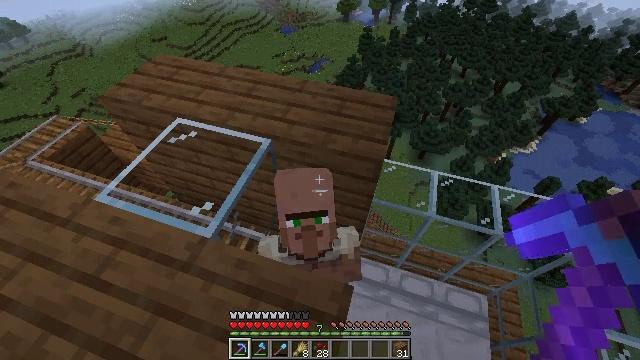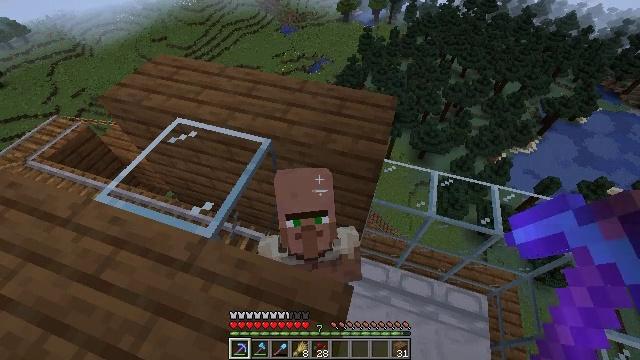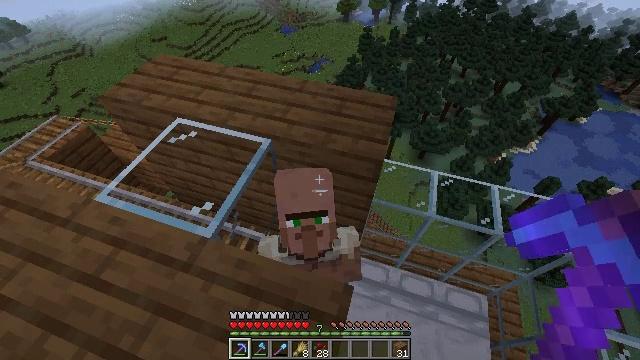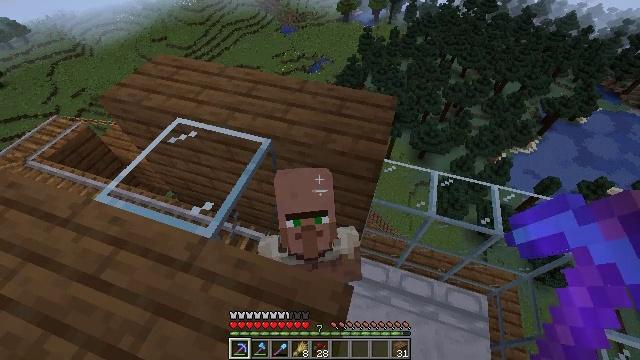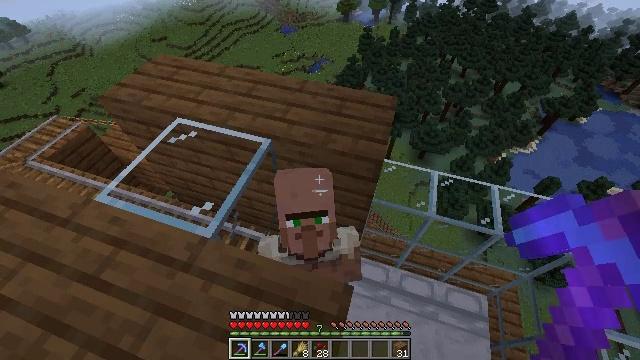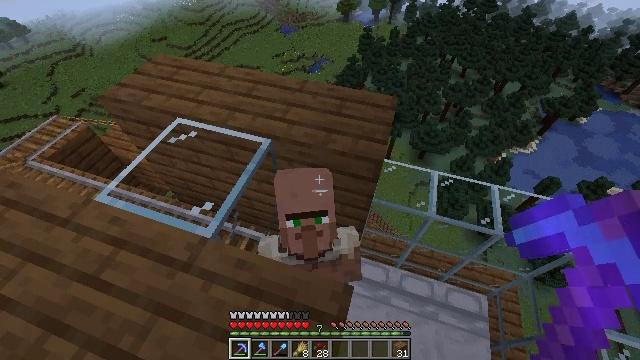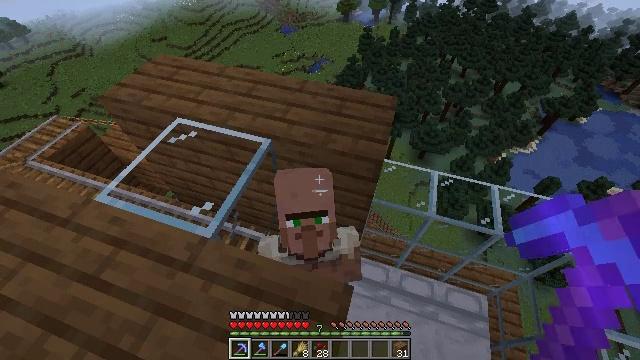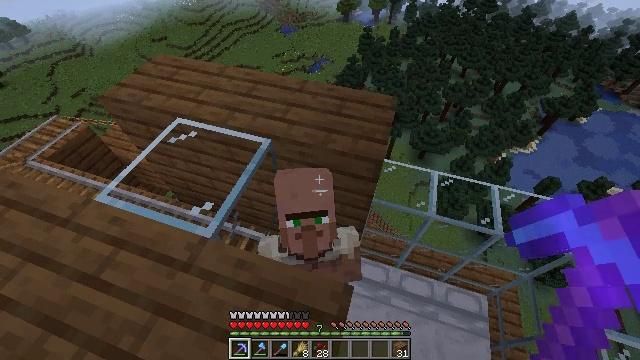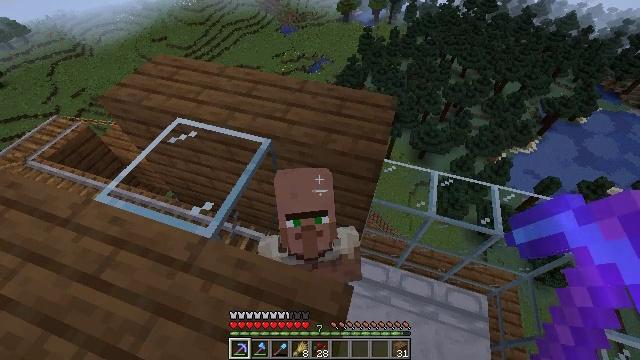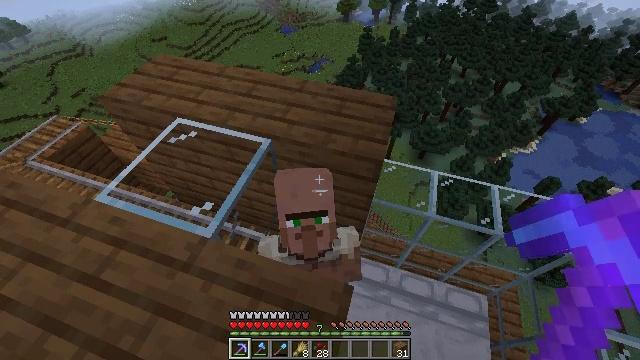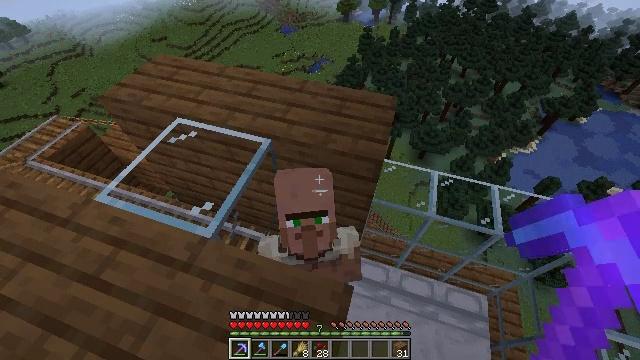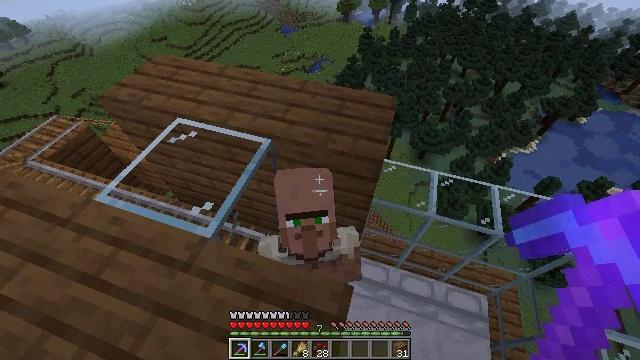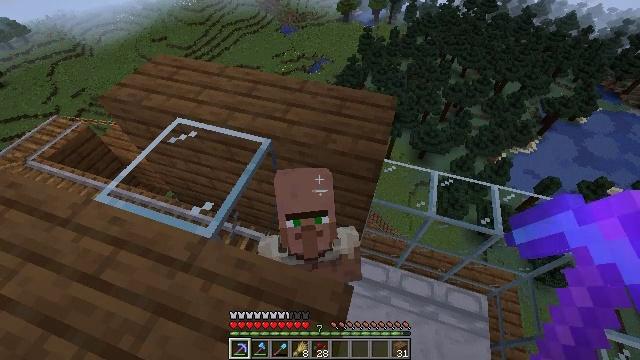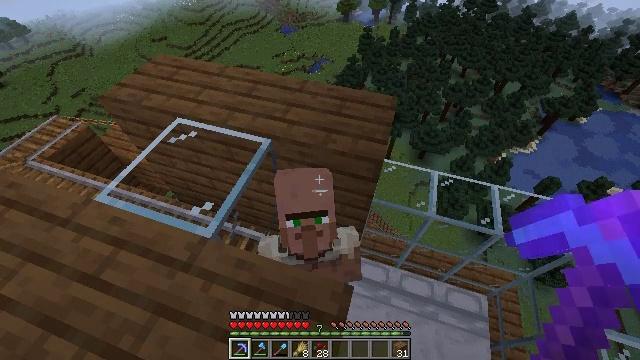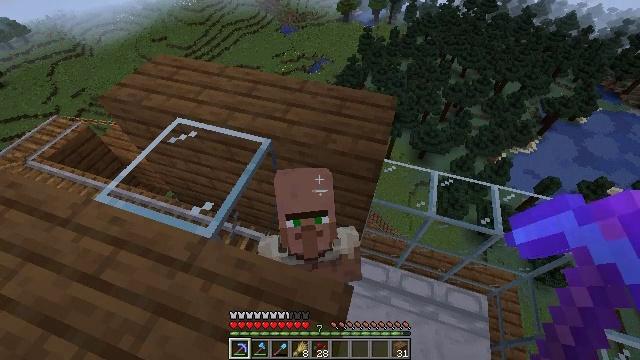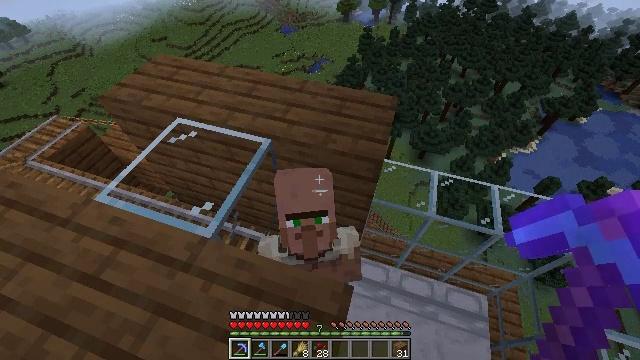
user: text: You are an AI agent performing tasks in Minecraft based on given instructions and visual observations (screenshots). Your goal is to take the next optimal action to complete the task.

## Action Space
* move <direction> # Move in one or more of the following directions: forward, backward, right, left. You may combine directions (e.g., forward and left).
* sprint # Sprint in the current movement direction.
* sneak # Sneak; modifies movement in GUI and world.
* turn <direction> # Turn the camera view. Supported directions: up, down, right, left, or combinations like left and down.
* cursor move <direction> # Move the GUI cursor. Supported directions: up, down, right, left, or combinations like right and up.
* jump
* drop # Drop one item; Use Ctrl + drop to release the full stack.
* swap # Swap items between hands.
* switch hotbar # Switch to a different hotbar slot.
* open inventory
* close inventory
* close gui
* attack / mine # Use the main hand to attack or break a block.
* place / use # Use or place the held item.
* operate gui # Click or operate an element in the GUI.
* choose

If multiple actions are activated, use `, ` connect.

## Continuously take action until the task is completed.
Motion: motion action
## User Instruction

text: Mine the glass to clear the view.
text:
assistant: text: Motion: no_op
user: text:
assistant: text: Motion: no_op
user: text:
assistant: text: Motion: no_op
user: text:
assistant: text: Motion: no_op
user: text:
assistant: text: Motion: no_op
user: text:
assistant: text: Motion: no_op
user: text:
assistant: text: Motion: no_op
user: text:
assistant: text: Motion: no_op
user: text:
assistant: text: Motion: no_op
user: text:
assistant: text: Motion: no_op
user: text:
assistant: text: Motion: no_op
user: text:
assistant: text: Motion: no_op
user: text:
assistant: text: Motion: no_op
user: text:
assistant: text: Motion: no_op
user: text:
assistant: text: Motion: no_op
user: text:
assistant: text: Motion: no_op
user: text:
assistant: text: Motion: no_op
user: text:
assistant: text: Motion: no_op
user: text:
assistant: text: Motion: no_op
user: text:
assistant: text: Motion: no_op
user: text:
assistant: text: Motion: no_op
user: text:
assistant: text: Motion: no_op
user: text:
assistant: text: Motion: no_op
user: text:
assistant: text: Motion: no_op
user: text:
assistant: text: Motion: no_op
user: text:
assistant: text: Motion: no_op
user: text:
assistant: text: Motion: no_op
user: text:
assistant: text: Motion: no_op
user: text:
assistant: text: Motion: no_op
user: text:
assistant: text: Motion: no_op